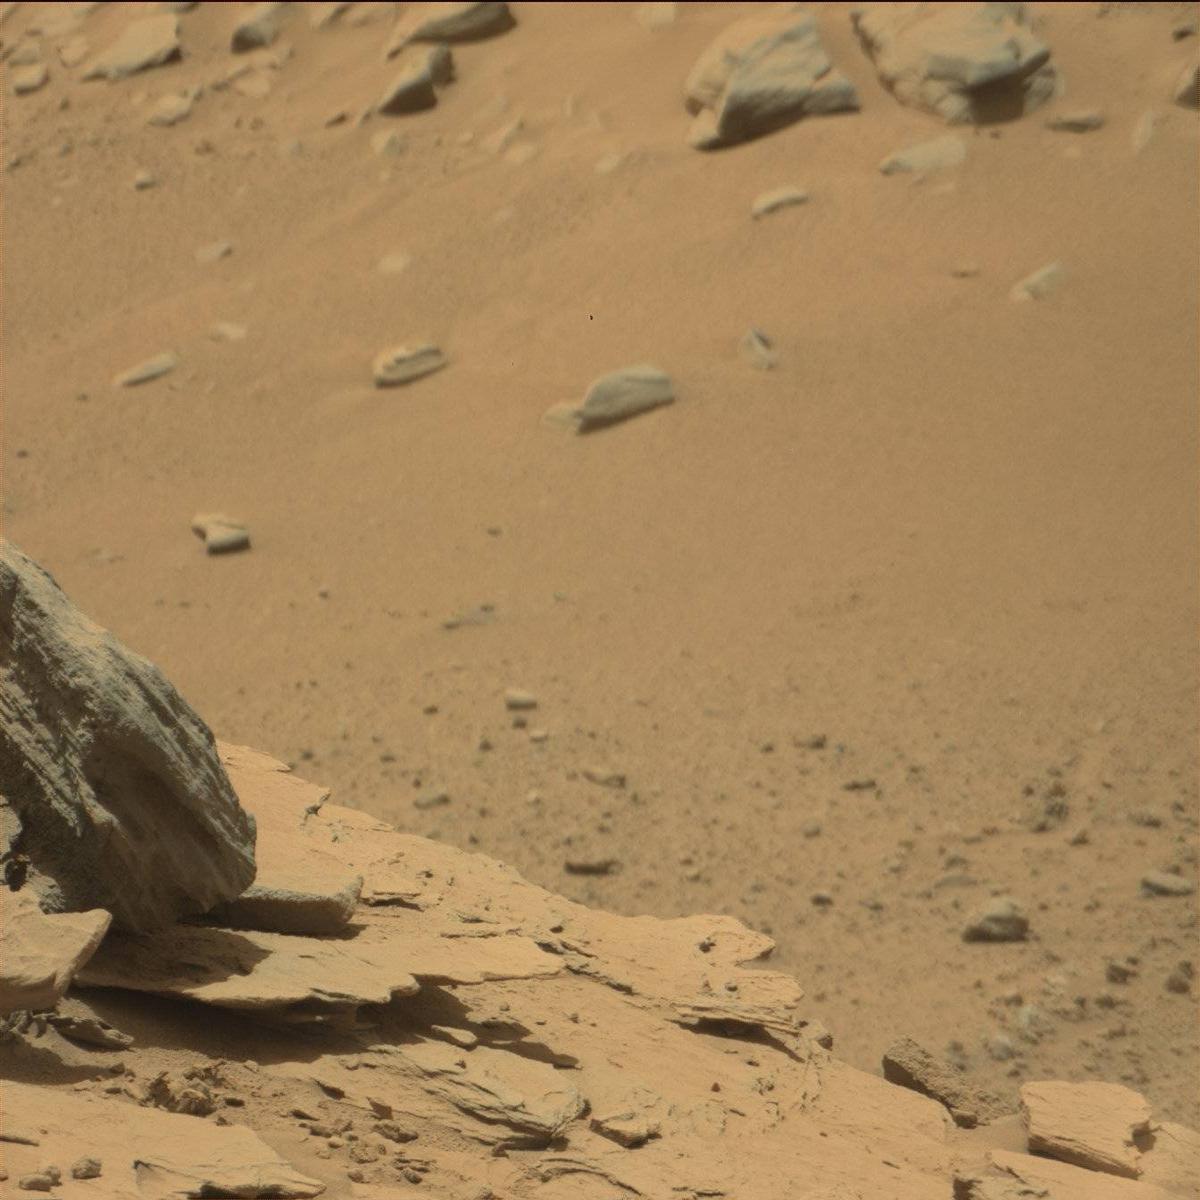
Terrain classes present: Bedrock, Rock, Sand / Soil